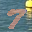
Label: 7